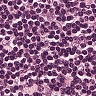
Metastatic tissue present: no